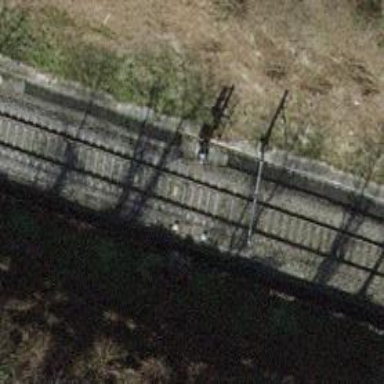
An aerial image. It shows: Single-track electrified railway with contact line.